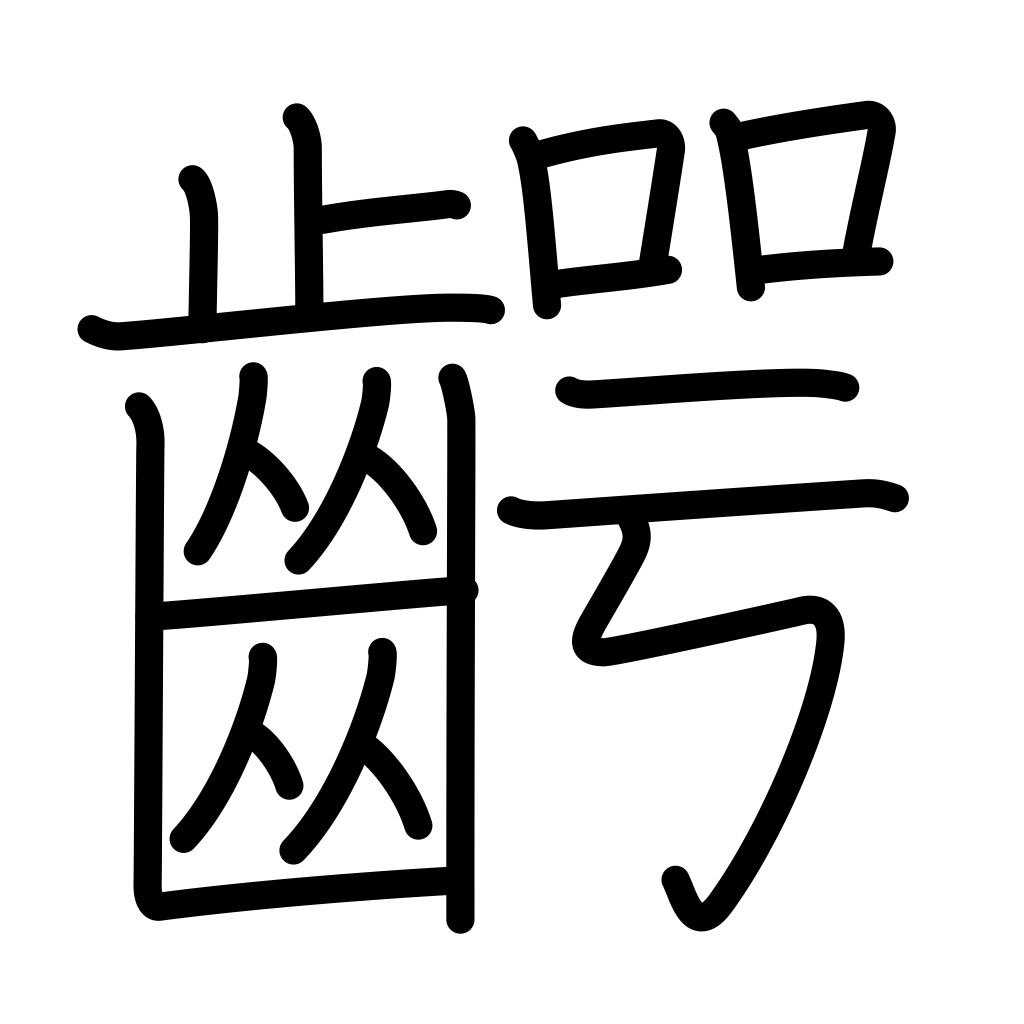
Meaning: jaw